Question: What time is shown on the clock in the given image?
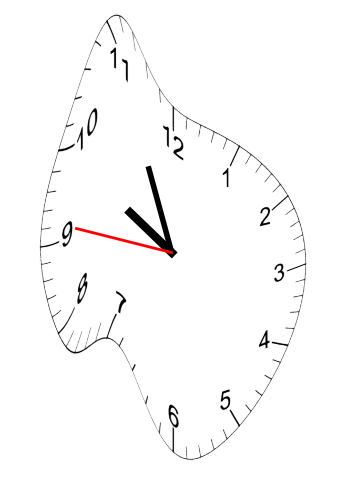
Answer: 09:55:46